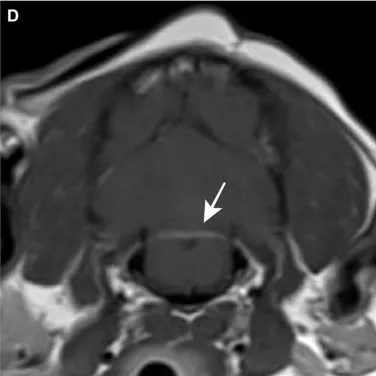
Postoperative MRI. (C,D) 8-month postoperative T1-weighted post-contrast MRI. Contrast-enhanced lesion (white arrow) and the third ventricle (white asterisk) are reduced compared to the former MRI findings.
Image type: radiology (mri)